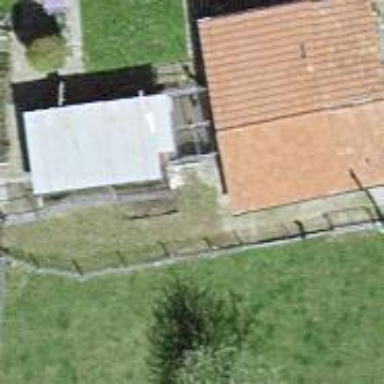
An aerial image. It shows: Shed.